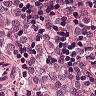
Metastatic tissue present: yes